Aerial crown-view tile of a tropical tree (Barro Colorado Island, Panama), acquired 20240918:
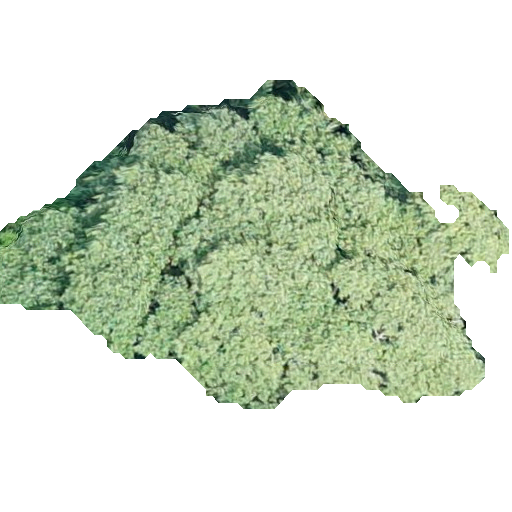
Species: Hieronyma alchorneoides
GBIF accepted scientific name: Hieronyma alchorneoides
Crown area: 165.563 m²